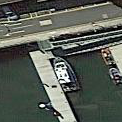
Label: Civil_yacht